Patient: sex F, age 58
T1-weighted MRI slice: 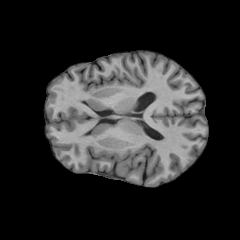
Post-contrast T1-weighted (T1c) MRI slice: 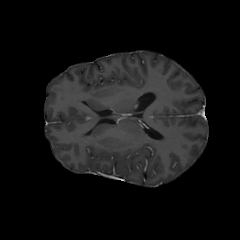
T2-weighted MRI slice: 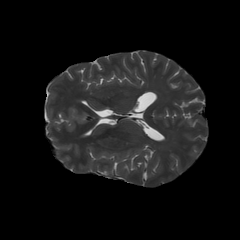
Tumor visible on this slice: no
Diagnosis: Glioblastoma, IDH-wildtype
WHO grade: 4